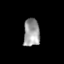
Tissue: skin
Cell type: Epithelial cells
Senescence score: 0.2481
Nuclear area (px): 439
Mean DAPI intensity: 156.957